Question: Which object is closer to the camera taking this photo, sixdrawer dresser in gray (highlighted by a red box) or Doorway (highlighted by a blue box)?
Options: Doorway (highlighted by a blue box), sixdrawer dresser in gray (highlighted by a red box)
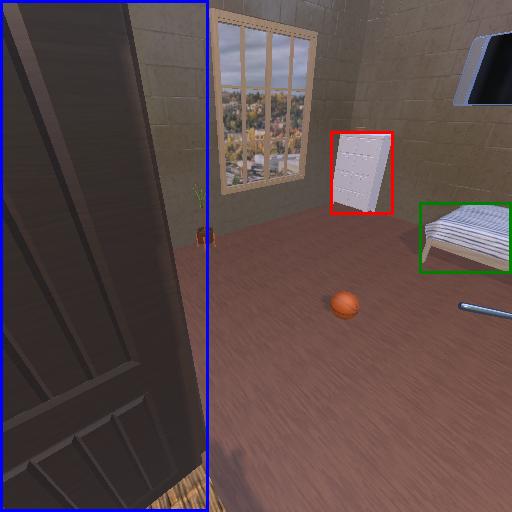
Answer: Doorway (highlighted by a blue box)